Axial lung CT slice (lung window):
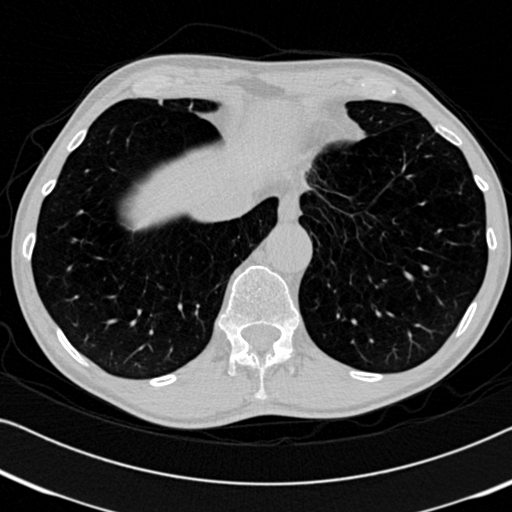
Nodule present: no